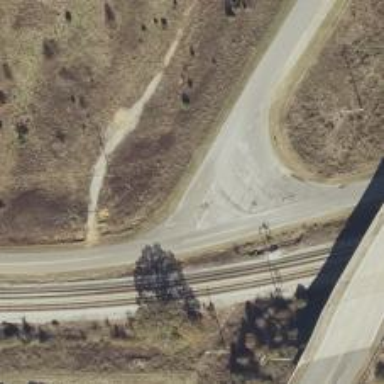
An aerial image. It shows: Tertiary link road.